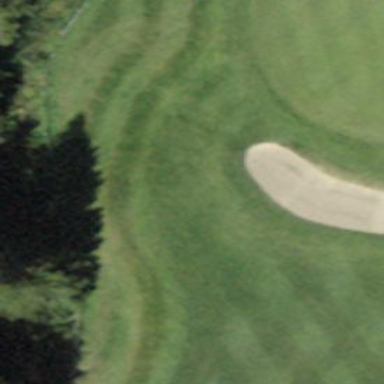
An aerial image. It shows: Sand bunker on golf course.